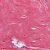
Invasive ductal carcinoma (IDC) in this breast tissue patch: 0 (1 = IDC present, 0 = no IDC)